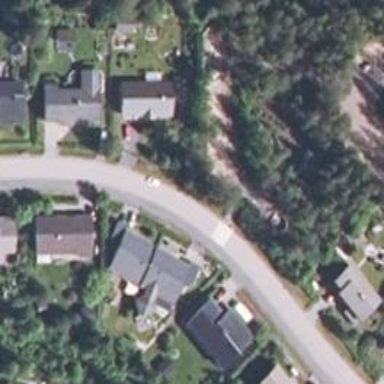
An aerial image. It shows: Asphalt footway lane.